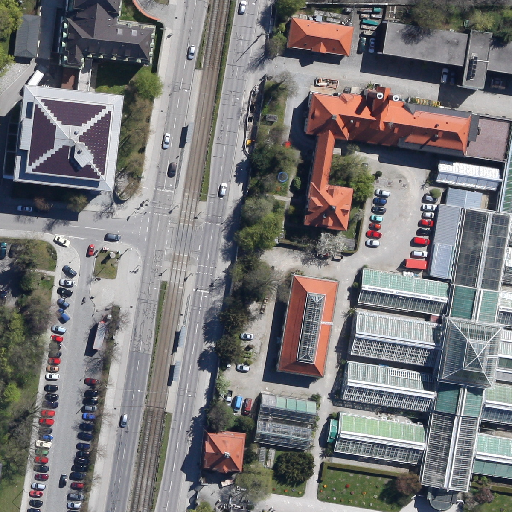
Referring expression: car driving on the road